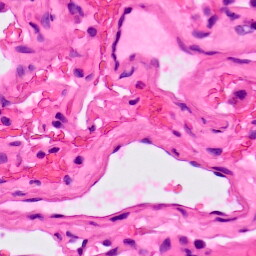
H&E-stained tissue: Lung